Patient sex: M
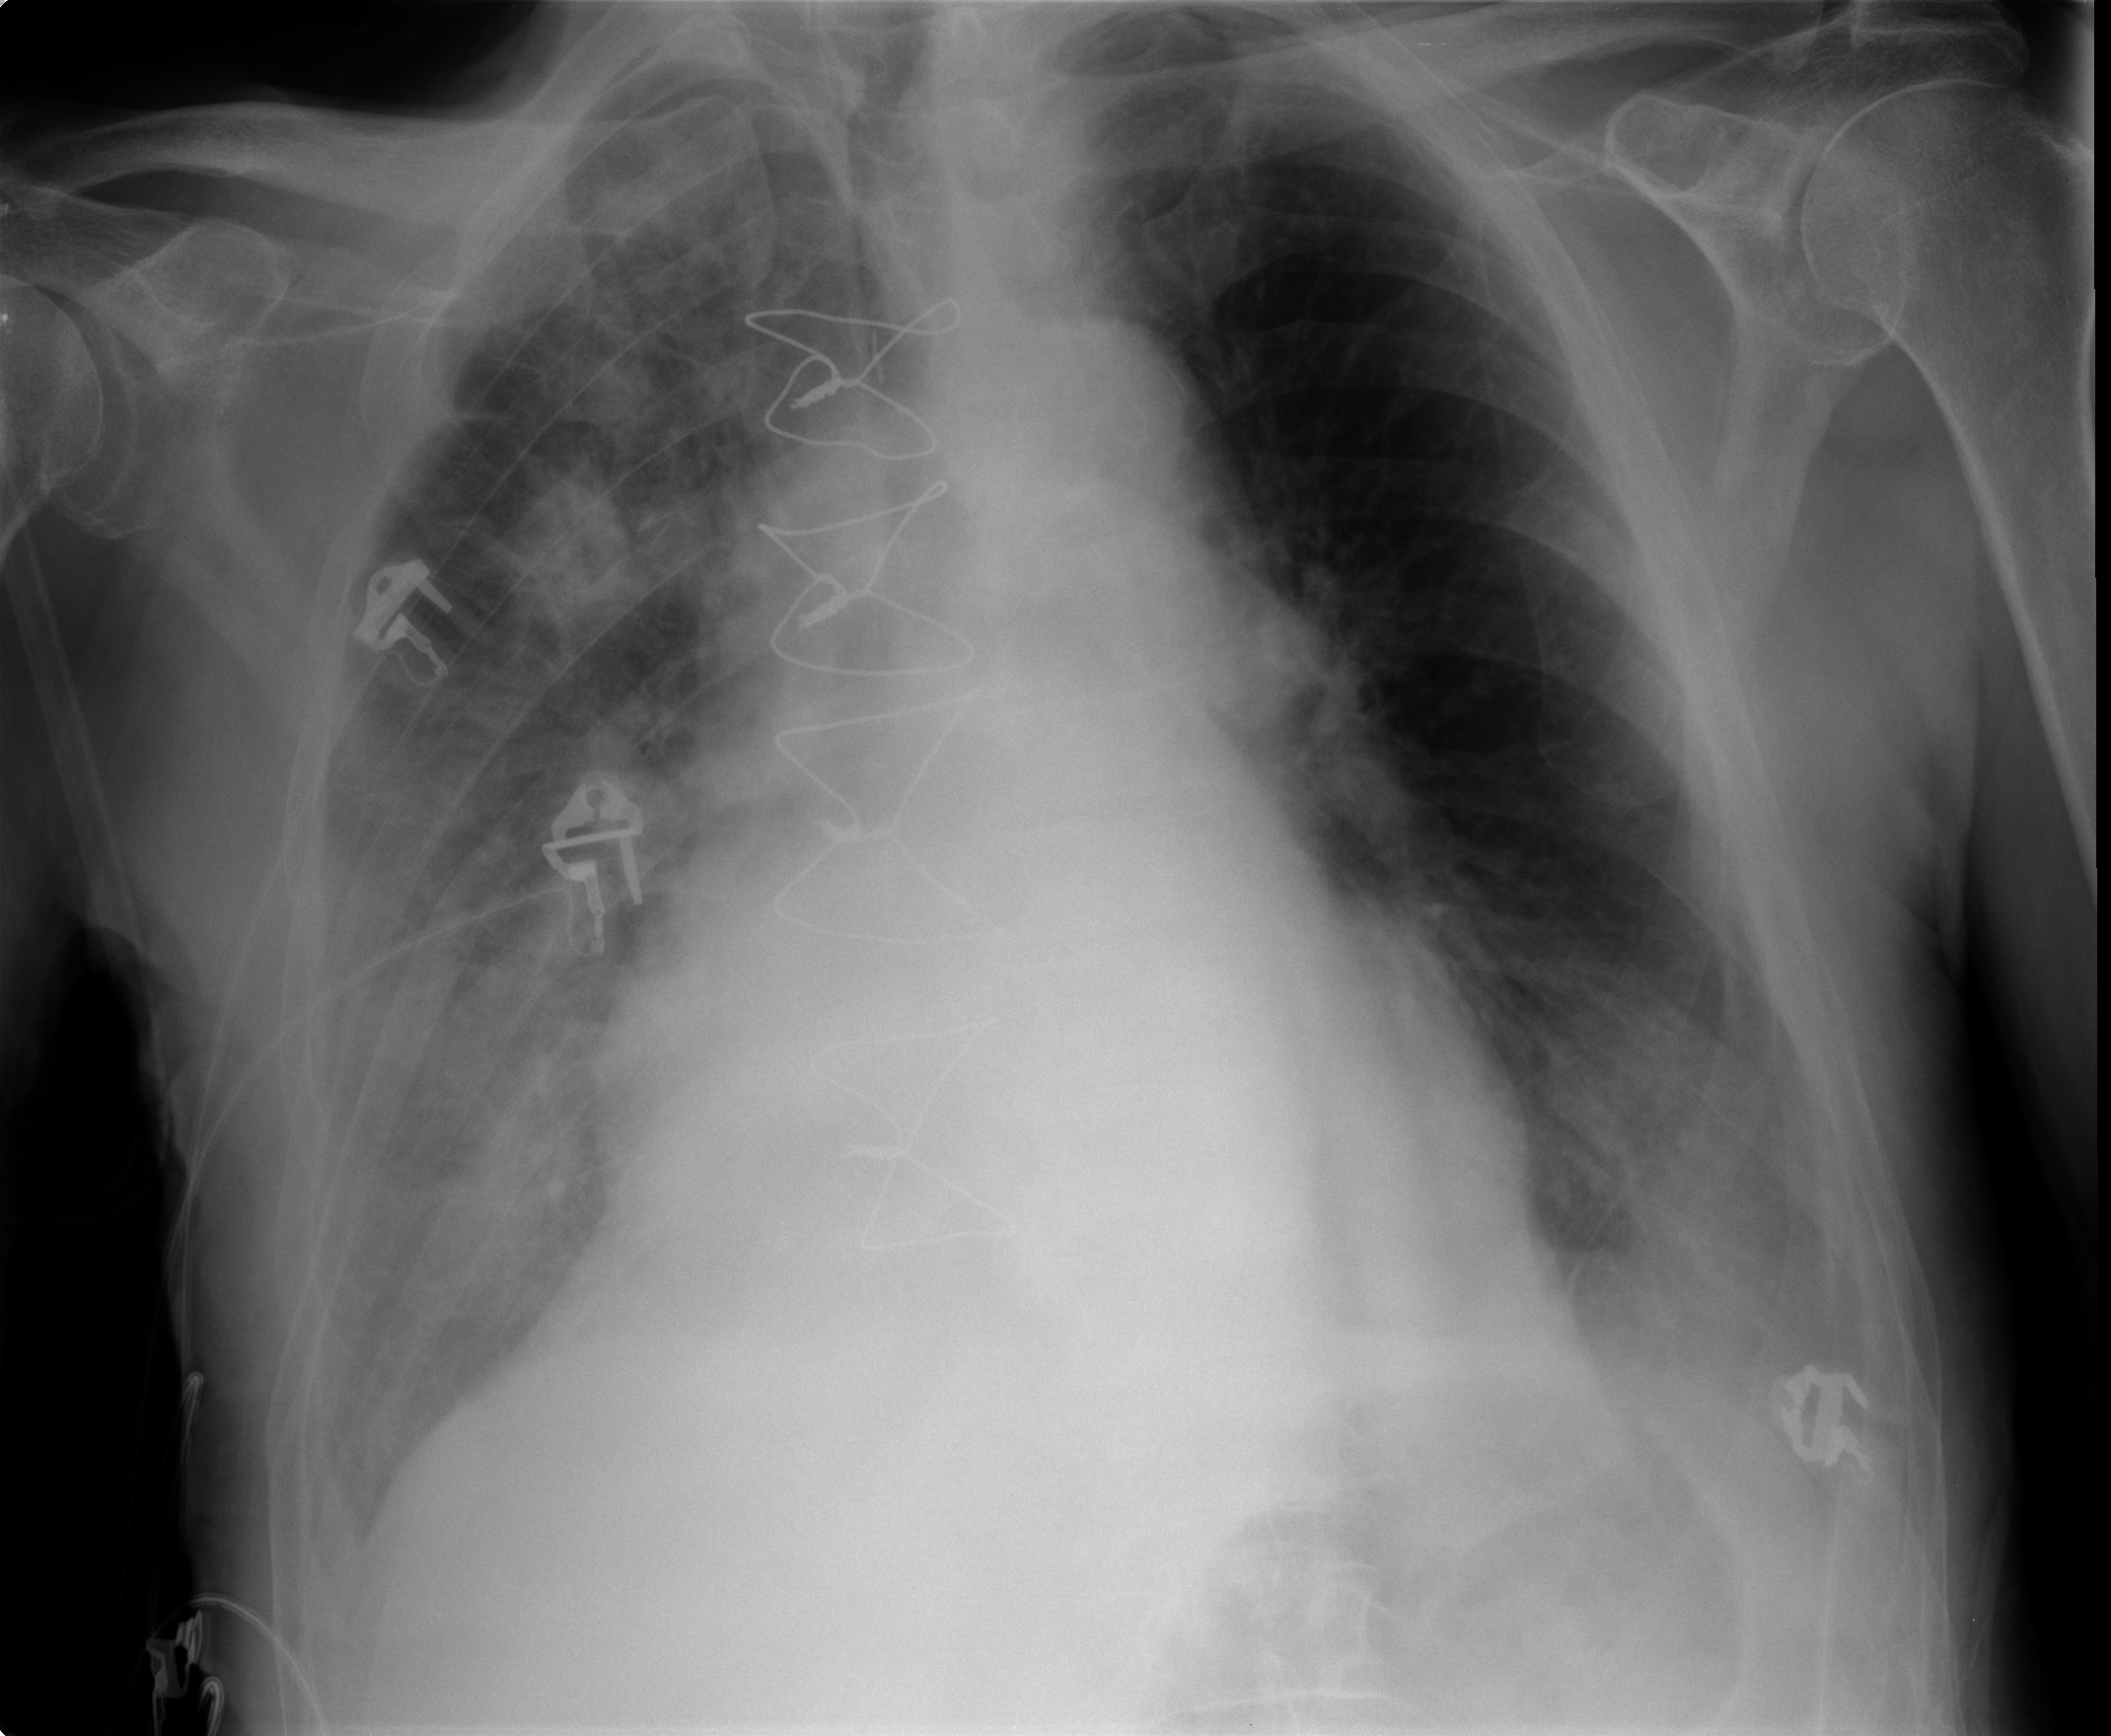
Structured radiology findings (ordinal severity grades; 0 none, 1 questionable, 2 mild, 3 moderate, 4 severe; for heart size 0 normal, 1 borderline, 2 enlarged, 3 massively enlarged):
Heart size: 2
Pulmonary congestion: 3
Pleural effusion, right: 3
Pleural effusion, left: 2
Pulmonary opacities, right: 2
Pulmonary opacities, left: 0
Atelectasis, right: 2
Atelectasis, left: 2